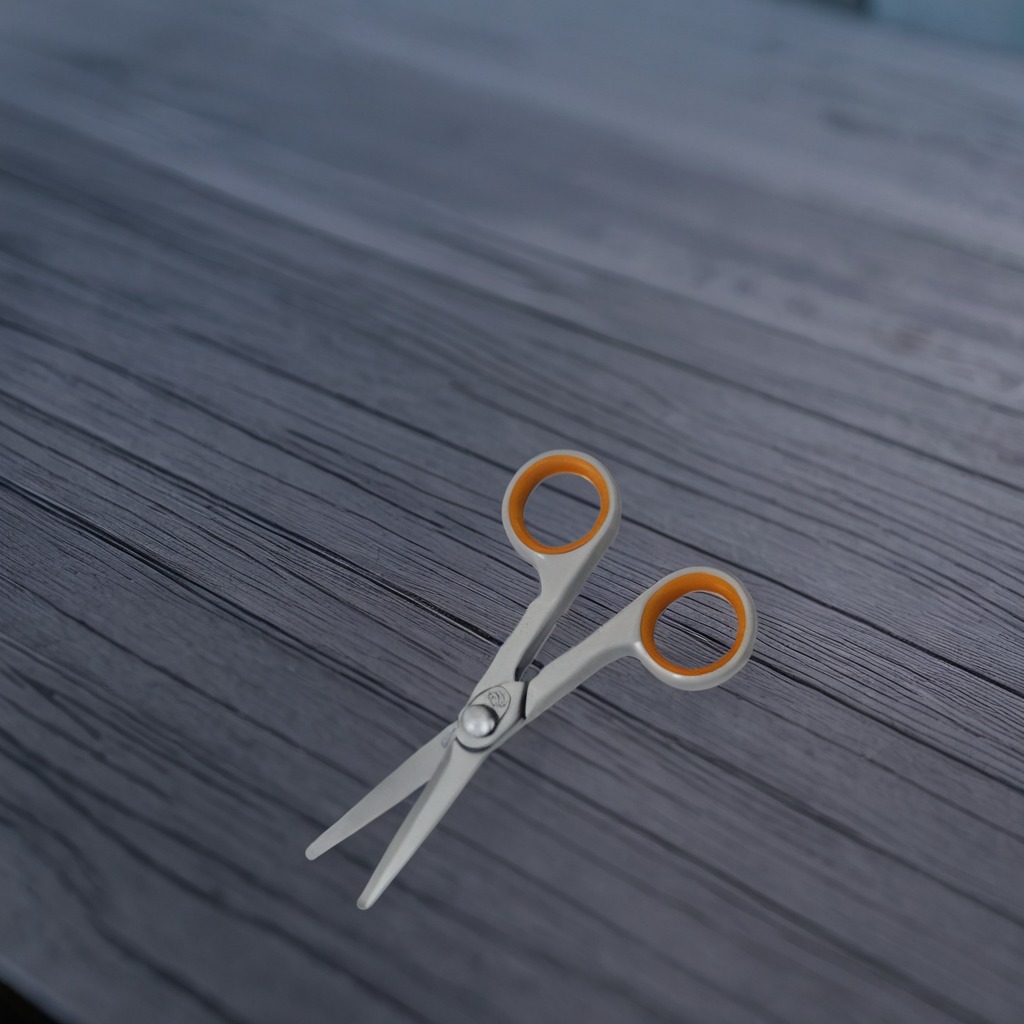
A scissor lies on a table with faint burn marks in a small garage at twilight.